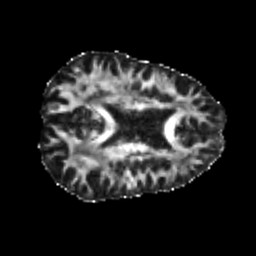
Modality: FA
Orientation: axial
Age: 25
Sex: male
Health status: healthy
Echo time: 0.074 s